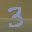
Label: 3